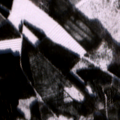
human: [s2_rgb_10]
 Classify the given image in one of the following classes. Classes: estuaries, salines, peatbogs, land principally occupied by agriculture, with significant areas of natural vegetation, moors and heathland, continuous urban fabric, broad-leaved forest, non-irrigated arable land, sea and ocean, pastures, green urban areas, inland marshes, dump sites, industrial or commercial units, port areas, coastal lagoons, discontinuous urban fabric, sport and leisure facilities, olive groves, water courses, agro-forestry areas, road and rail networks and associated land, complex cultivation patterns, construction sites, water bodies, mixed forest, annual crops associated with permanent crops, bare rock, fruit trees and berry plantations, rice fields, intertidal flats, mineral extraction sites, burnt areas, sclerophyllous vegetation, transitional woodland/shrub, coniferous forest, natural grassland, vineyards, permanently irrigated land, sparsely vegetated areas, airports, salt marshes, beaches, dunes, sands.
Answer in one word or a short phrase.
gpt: non-irrigated arable land, broad-leaved forest, coniferous forest, mixed forest, transitional woodland/shrub